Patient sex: M
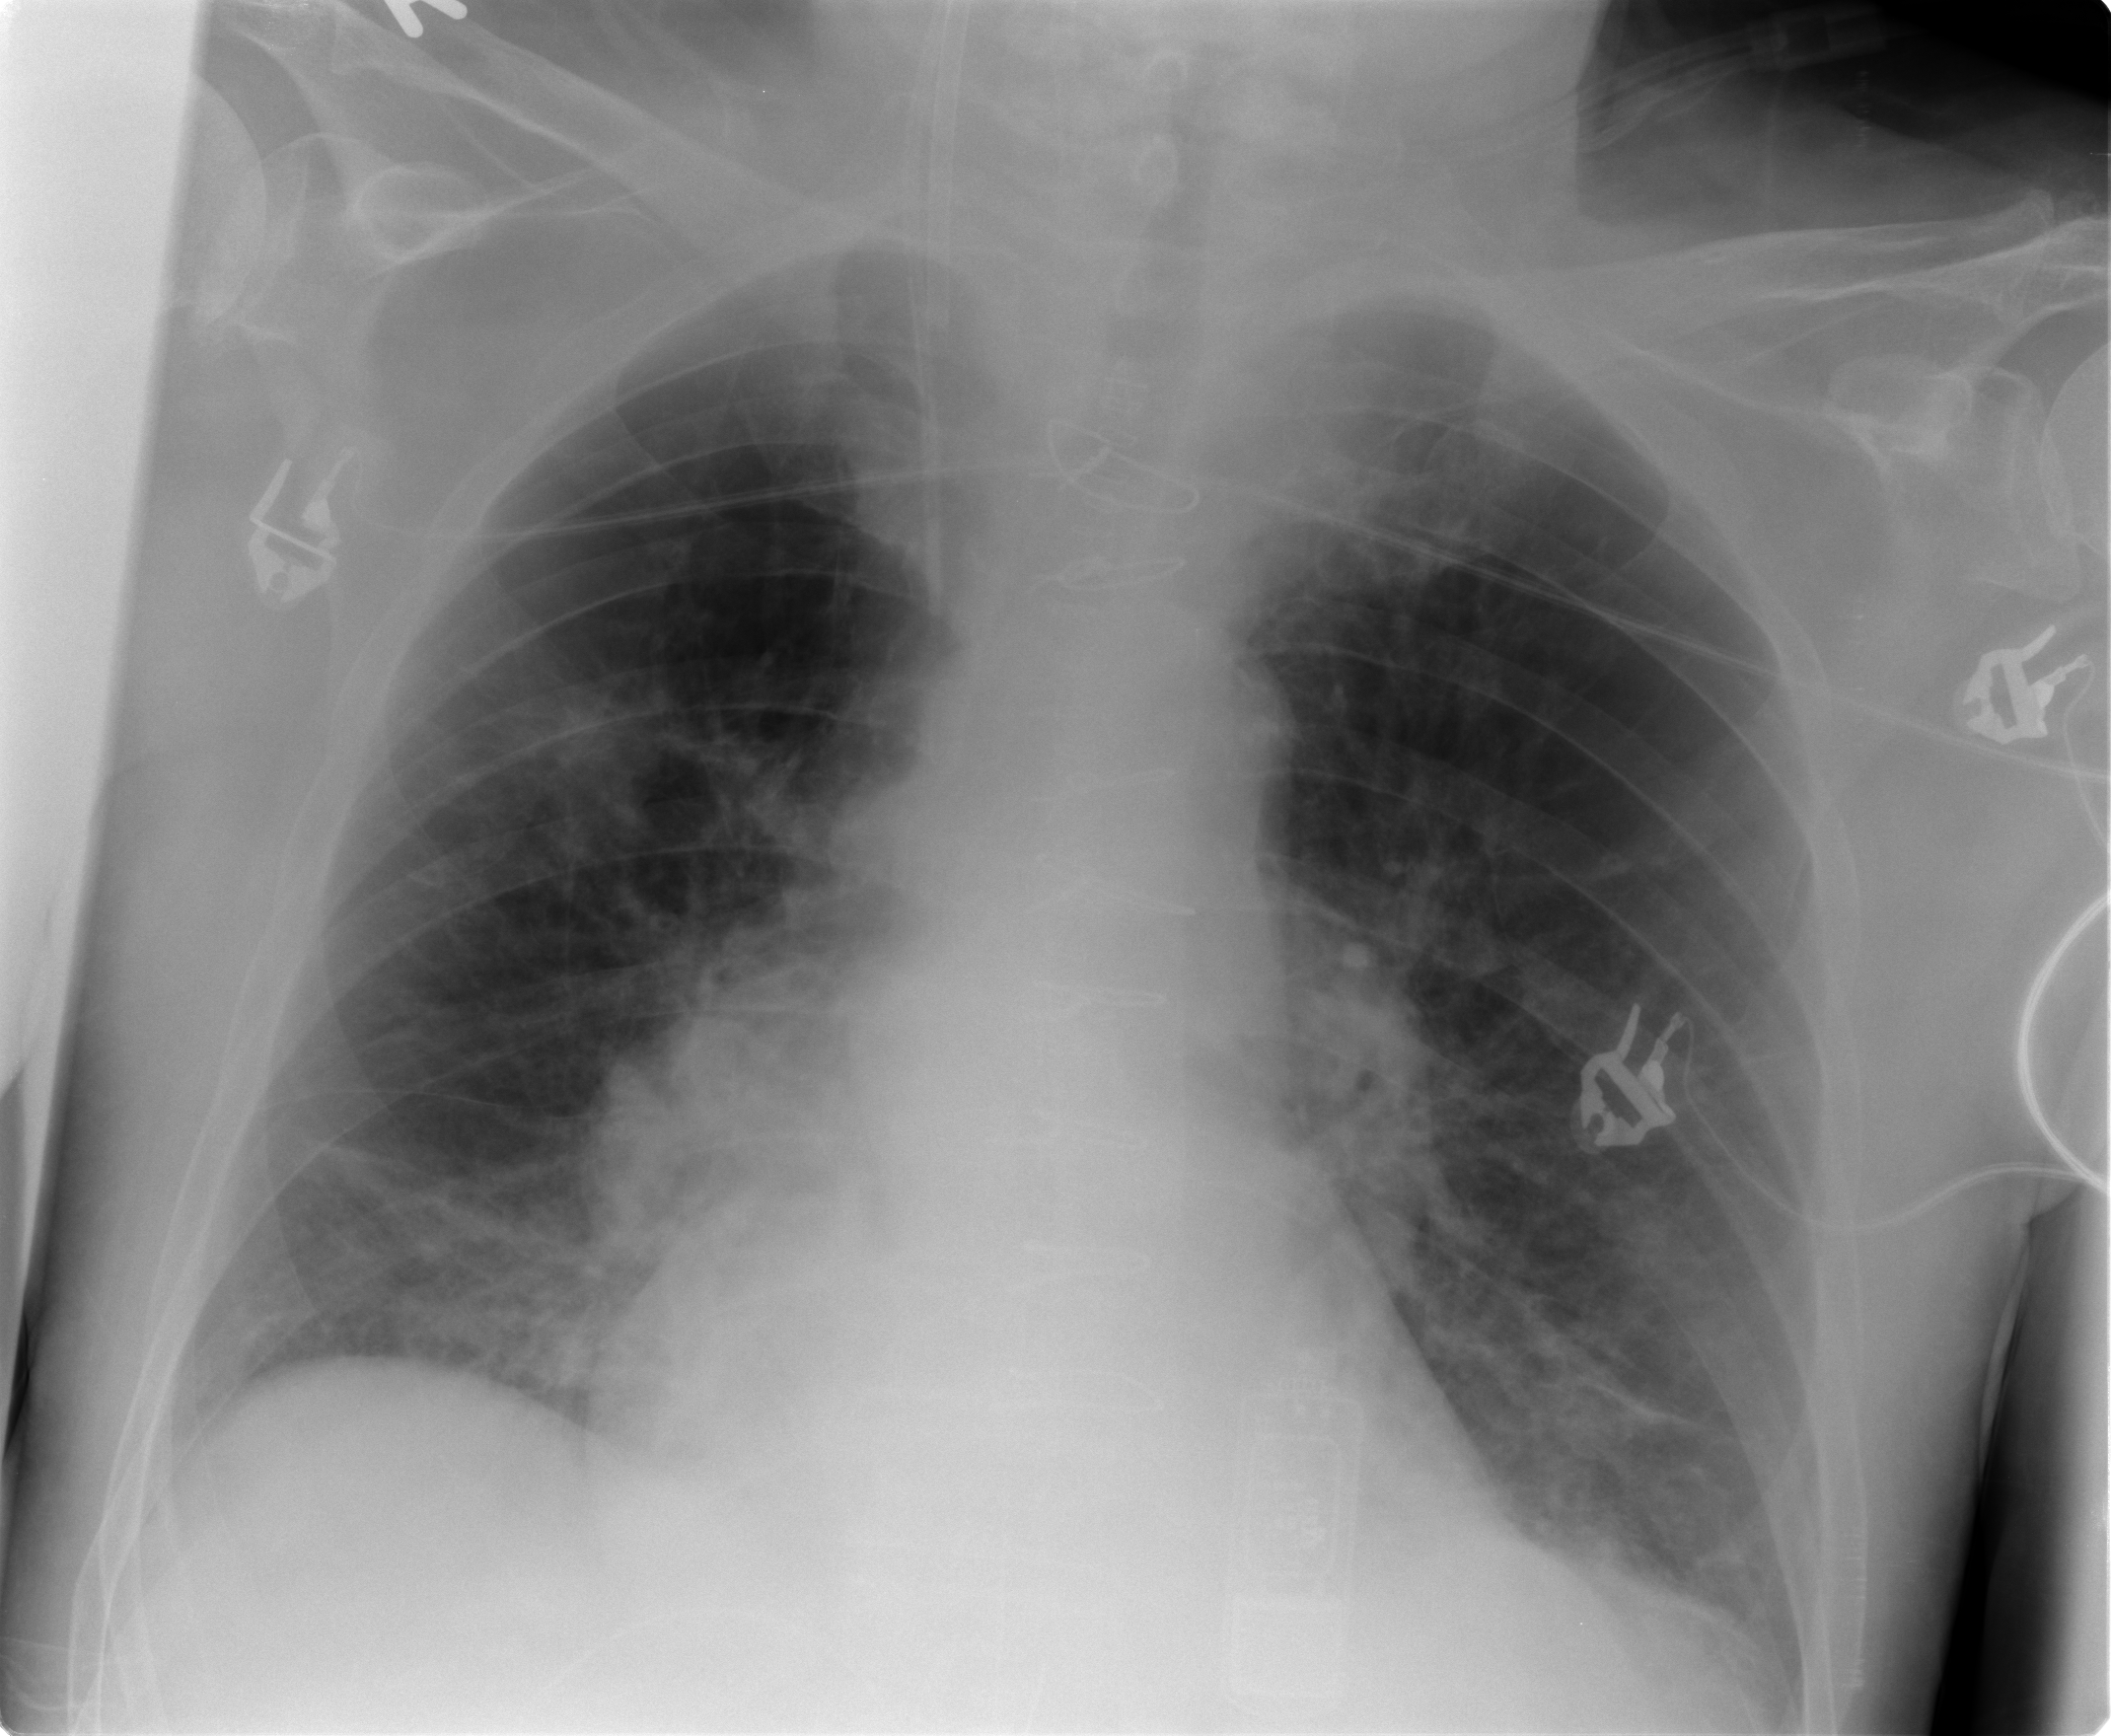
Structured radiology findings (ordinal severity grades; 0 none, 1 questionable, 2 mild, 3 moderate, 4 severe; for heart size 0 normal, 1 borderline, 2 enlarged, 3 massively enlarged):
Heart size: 2
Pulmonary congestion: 2
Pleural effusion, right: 0
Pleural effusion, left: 1
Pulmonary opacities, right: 0
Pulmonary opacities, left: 0
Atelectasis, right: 2
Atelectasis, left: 2